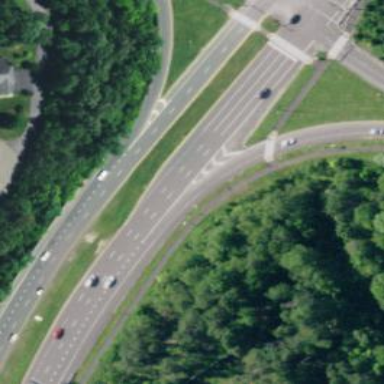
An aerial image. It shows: Expressway with asphalt surface classified as trunk highway.